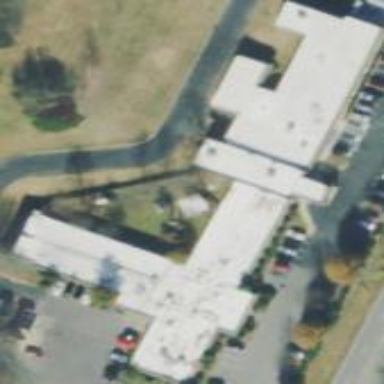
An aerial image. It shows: Nursing home building.